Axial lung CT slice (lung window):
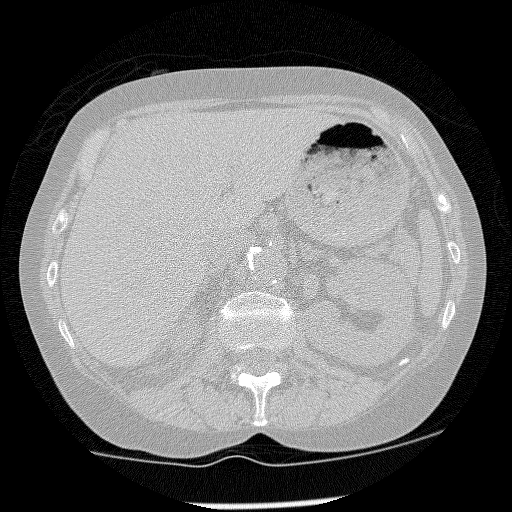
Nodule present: no